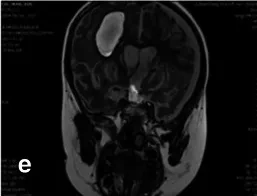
Postoperative day 16 and 30 MR images. D, e, f: the three images were all taken on postoperative day 30. Axial T2-weighted MR image. Showed markedly symmetrical hyperintense abnormalities in caudate nucleus, and ,lenticular nucleus.
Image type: radiology (mri)